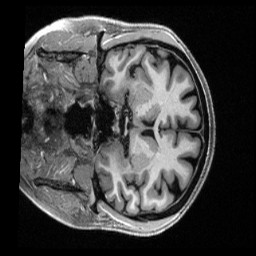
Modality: T1w
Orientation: coronal
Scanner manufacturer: siemens
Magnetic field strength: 3 T
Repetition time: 2.5 s
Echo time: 0.00231 s